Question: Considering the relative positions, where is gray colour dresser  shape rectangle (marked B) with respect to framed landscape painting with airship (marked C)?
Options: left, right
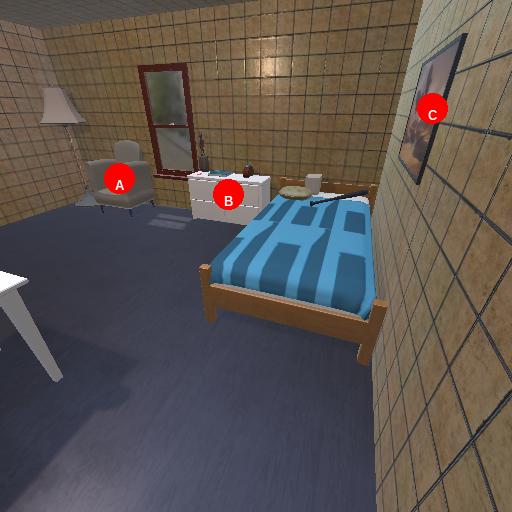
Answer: left